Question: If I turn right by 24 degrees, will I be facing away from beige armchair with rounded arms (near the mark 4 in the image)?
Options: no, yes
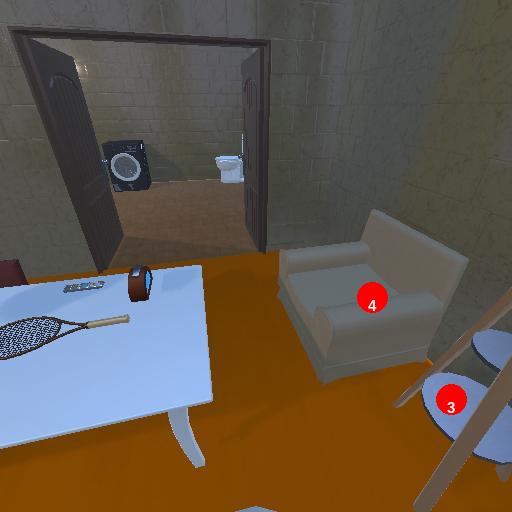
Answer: no